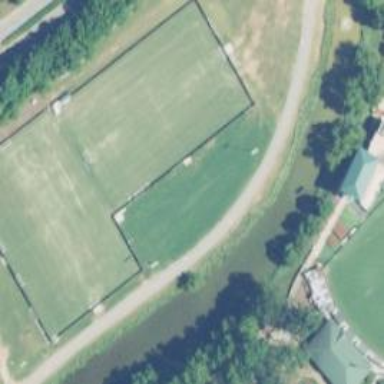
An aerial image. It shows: Soccer pitch for leisure land activities.